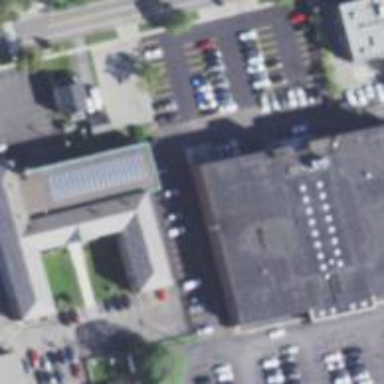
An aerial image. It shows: Commercial building.